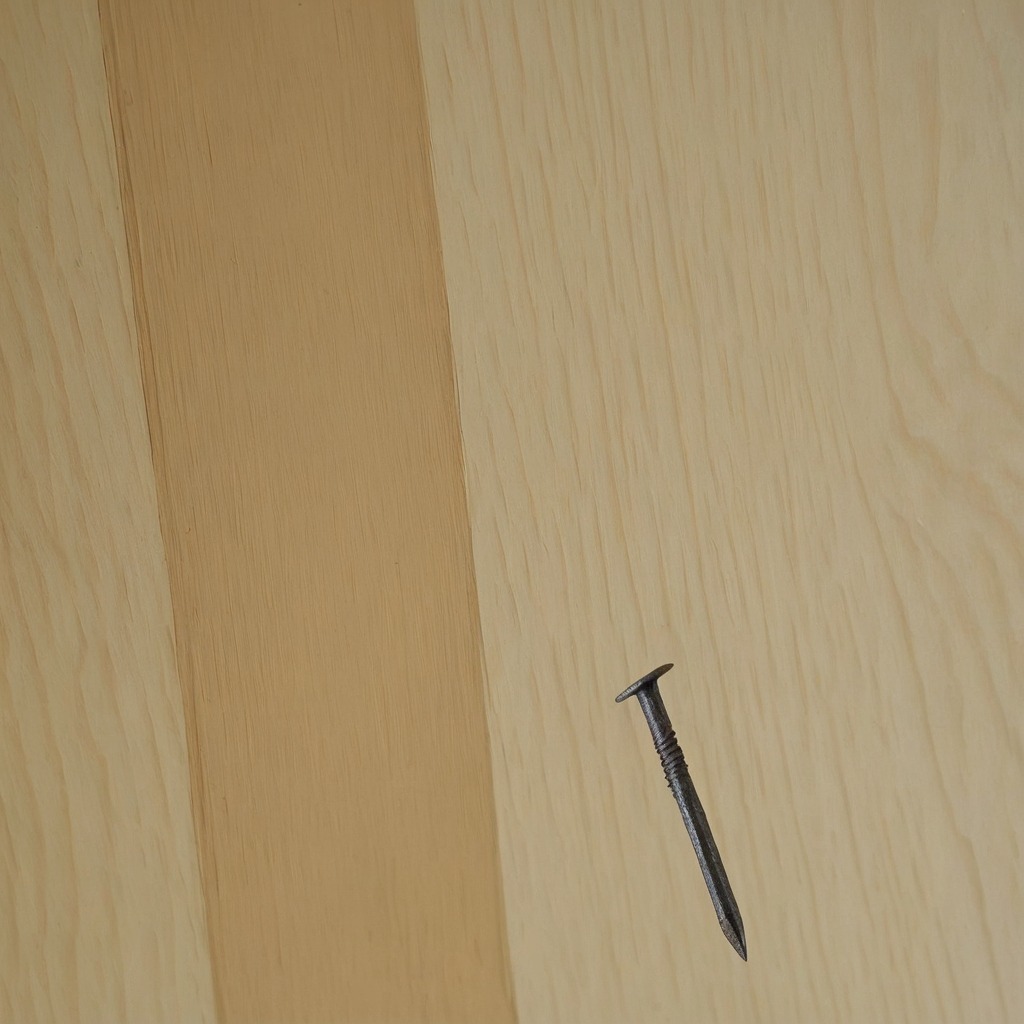
A nail lying on a plywood surface in a paint workshop lit by afternoon window light.